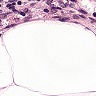
Metastatic tissue present: no